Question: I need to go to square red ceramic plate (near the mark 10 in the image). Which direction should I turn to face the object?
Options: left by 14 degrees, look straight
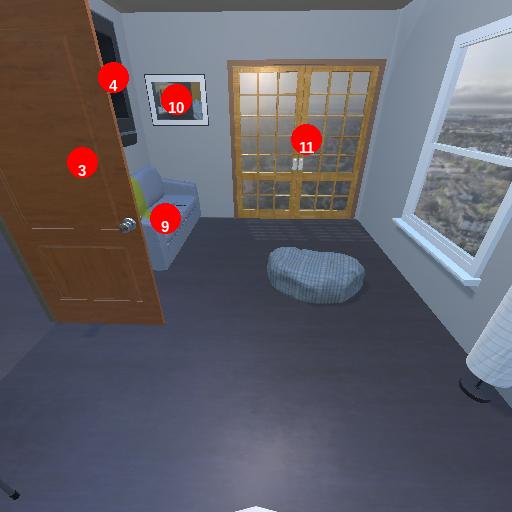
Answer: left by 14 degrees